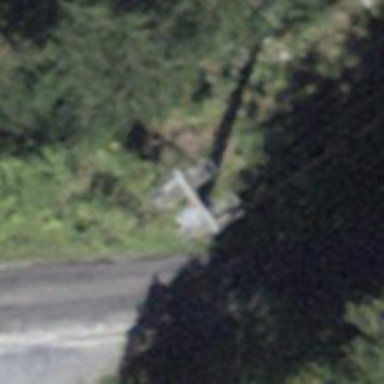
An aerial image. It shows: Pylon for aerialway.